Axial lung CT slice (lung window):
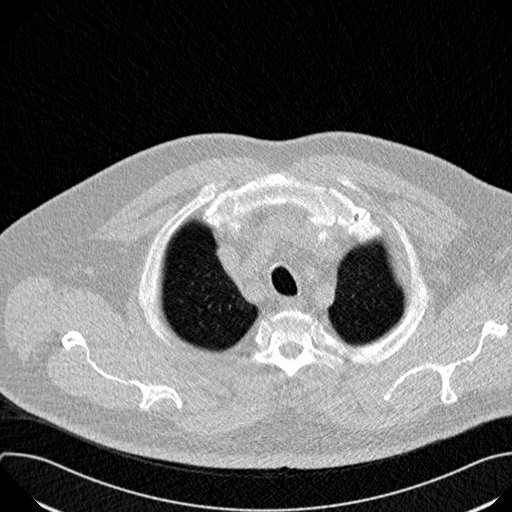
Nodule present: no